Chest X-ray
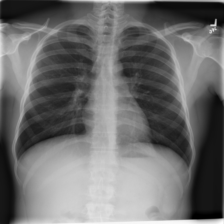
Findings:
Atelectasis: negative
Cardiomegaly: negative
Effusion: negative
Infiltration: negative
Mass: negative
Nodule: negative
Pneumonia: negative
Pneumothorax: negative
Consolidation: negative
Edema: negative
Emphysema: negative
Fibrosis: negative
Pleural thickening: negative
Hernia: negative